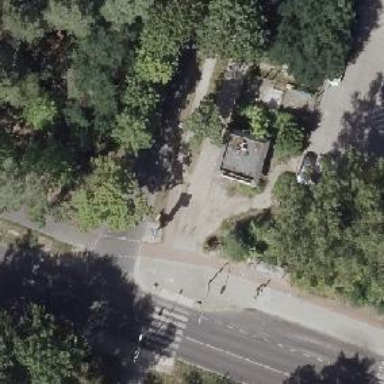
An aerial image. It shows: Cycleway.